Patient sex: F
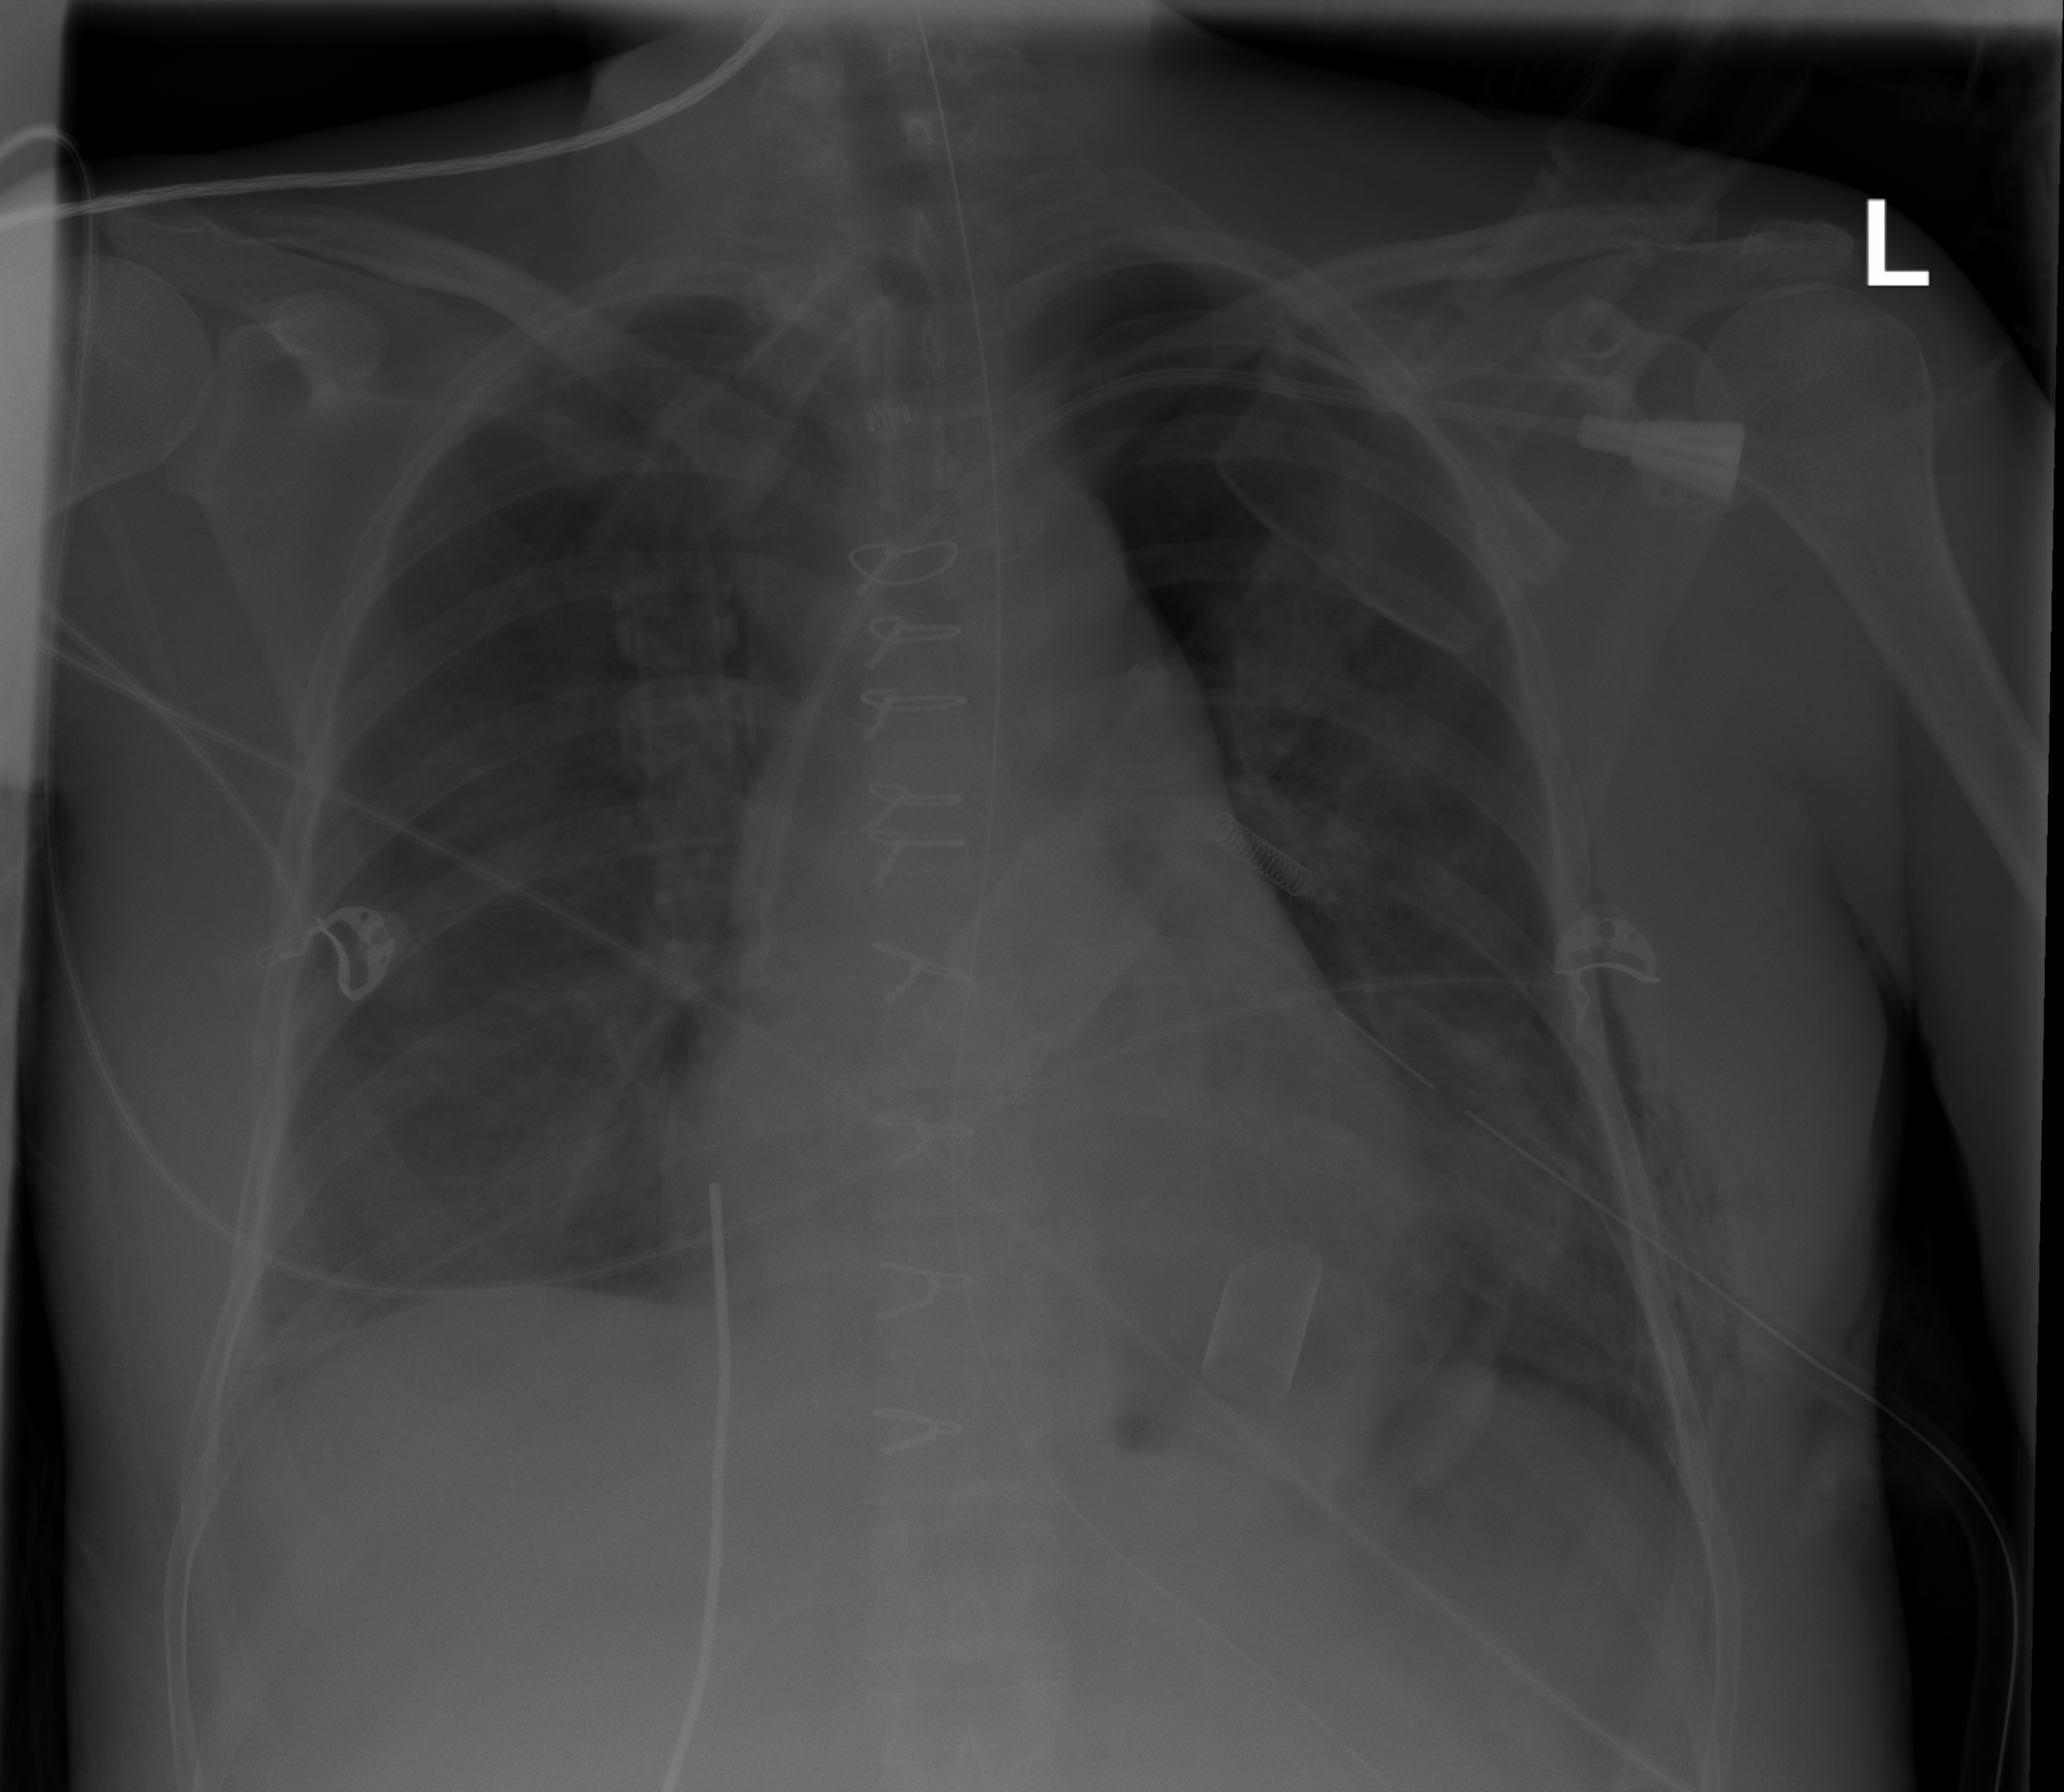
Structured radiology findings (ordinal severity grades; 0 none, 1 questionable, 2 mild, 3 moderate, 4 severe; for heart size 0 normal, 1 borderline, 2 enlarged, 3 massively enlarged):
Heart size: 1
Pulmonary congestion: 0
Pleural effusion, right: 0
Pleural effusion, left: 0
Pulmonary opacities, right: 0
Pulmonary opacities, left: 0
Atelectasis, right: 2
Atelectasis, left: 2